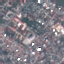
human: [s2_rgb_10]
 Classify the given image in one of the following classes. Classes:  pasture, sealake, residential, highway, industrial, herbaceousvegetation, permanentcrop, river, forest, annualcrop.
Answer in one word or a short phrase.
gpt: Residential